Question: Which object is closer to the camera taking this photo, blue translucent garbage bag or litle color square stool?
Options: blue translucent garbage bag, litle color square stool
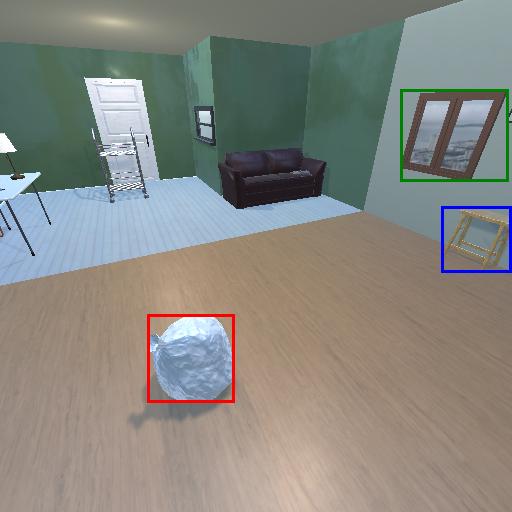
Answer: blue translucent garbage bag